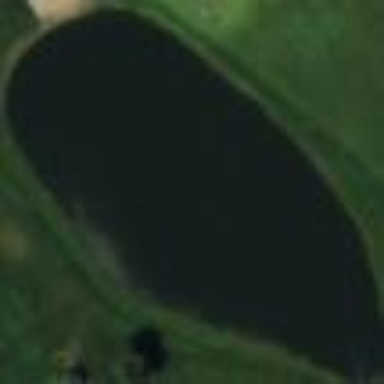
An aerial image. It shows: Water hazard designated for golf.